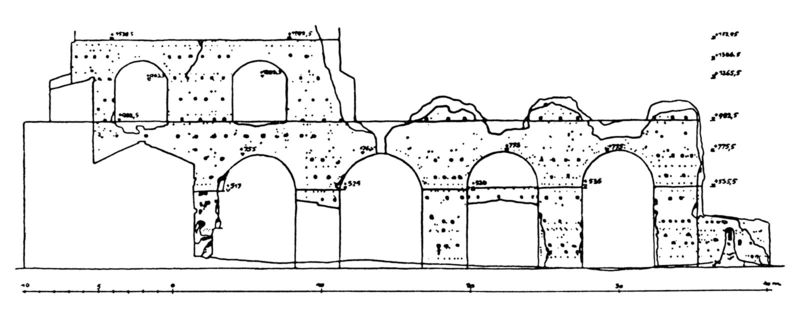
Titel: Rom, Helena-Mausoleum
Standort: Rom, Helena-Mausoleum (EU - I - Latium)
Schlagwörter: kirche, plan, tempel, aufriss, bauplan, sakristei